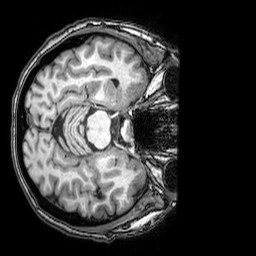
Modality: T1w
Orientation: axial
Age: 54
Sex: female
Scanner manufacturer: philips
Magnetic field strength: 3 T
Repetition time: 0.008113 s
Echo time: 0.003709 s